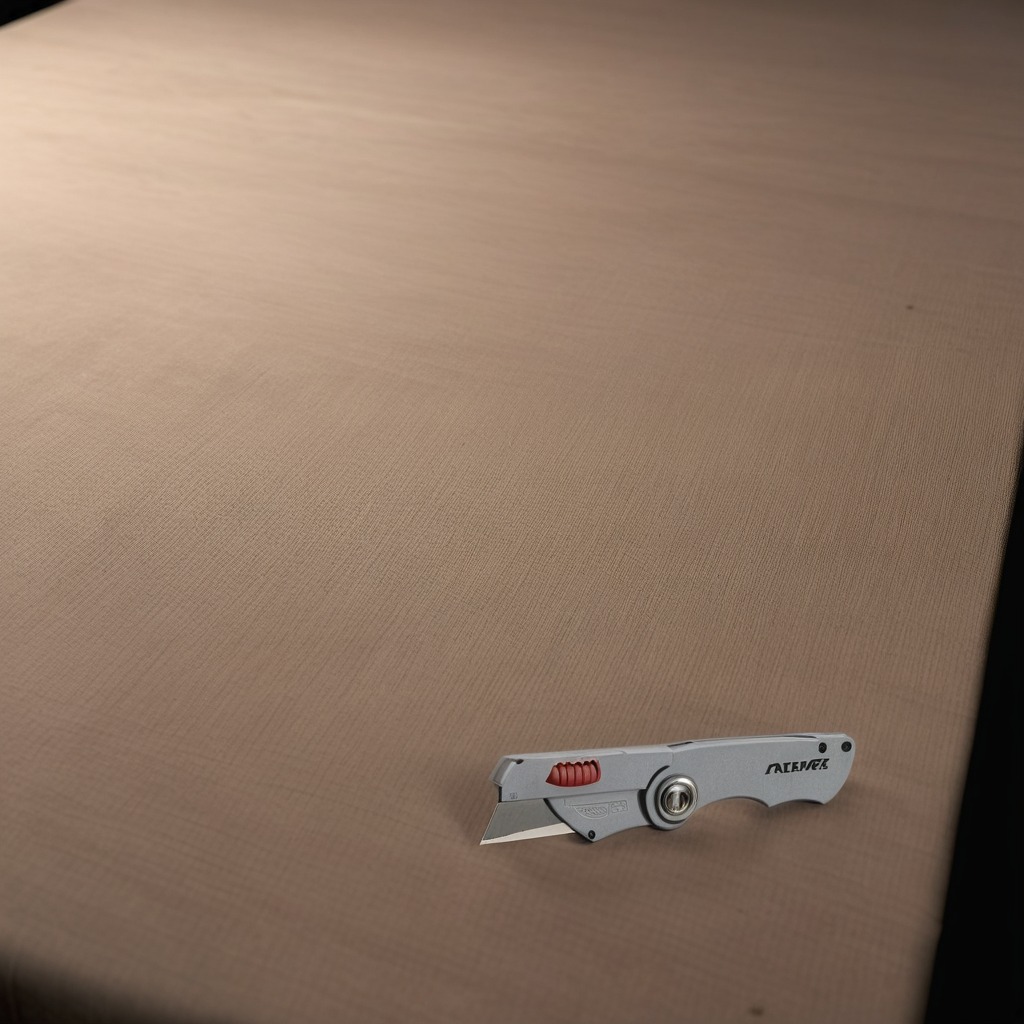
A utility knife lying on the wooden table in the workshop at night.